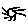
Label: sun